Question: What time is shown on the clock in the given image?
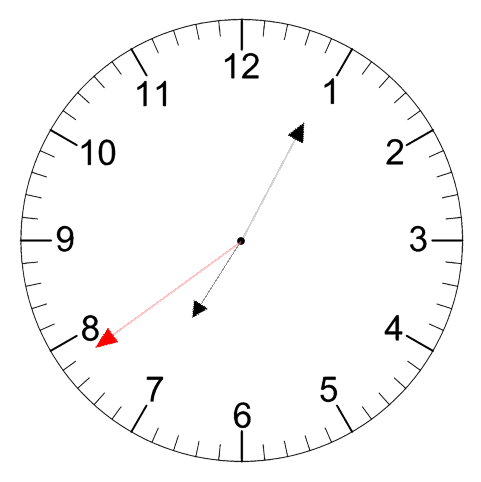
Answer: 07:04:39